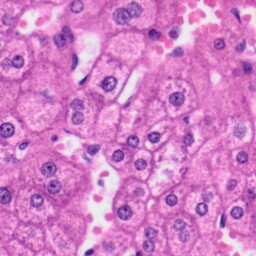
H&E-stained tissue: Liver